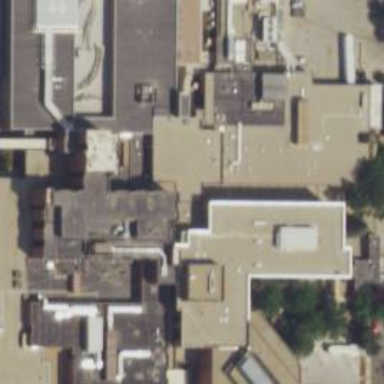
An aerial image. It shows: Hospital building.